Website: home-depot
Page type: receipt
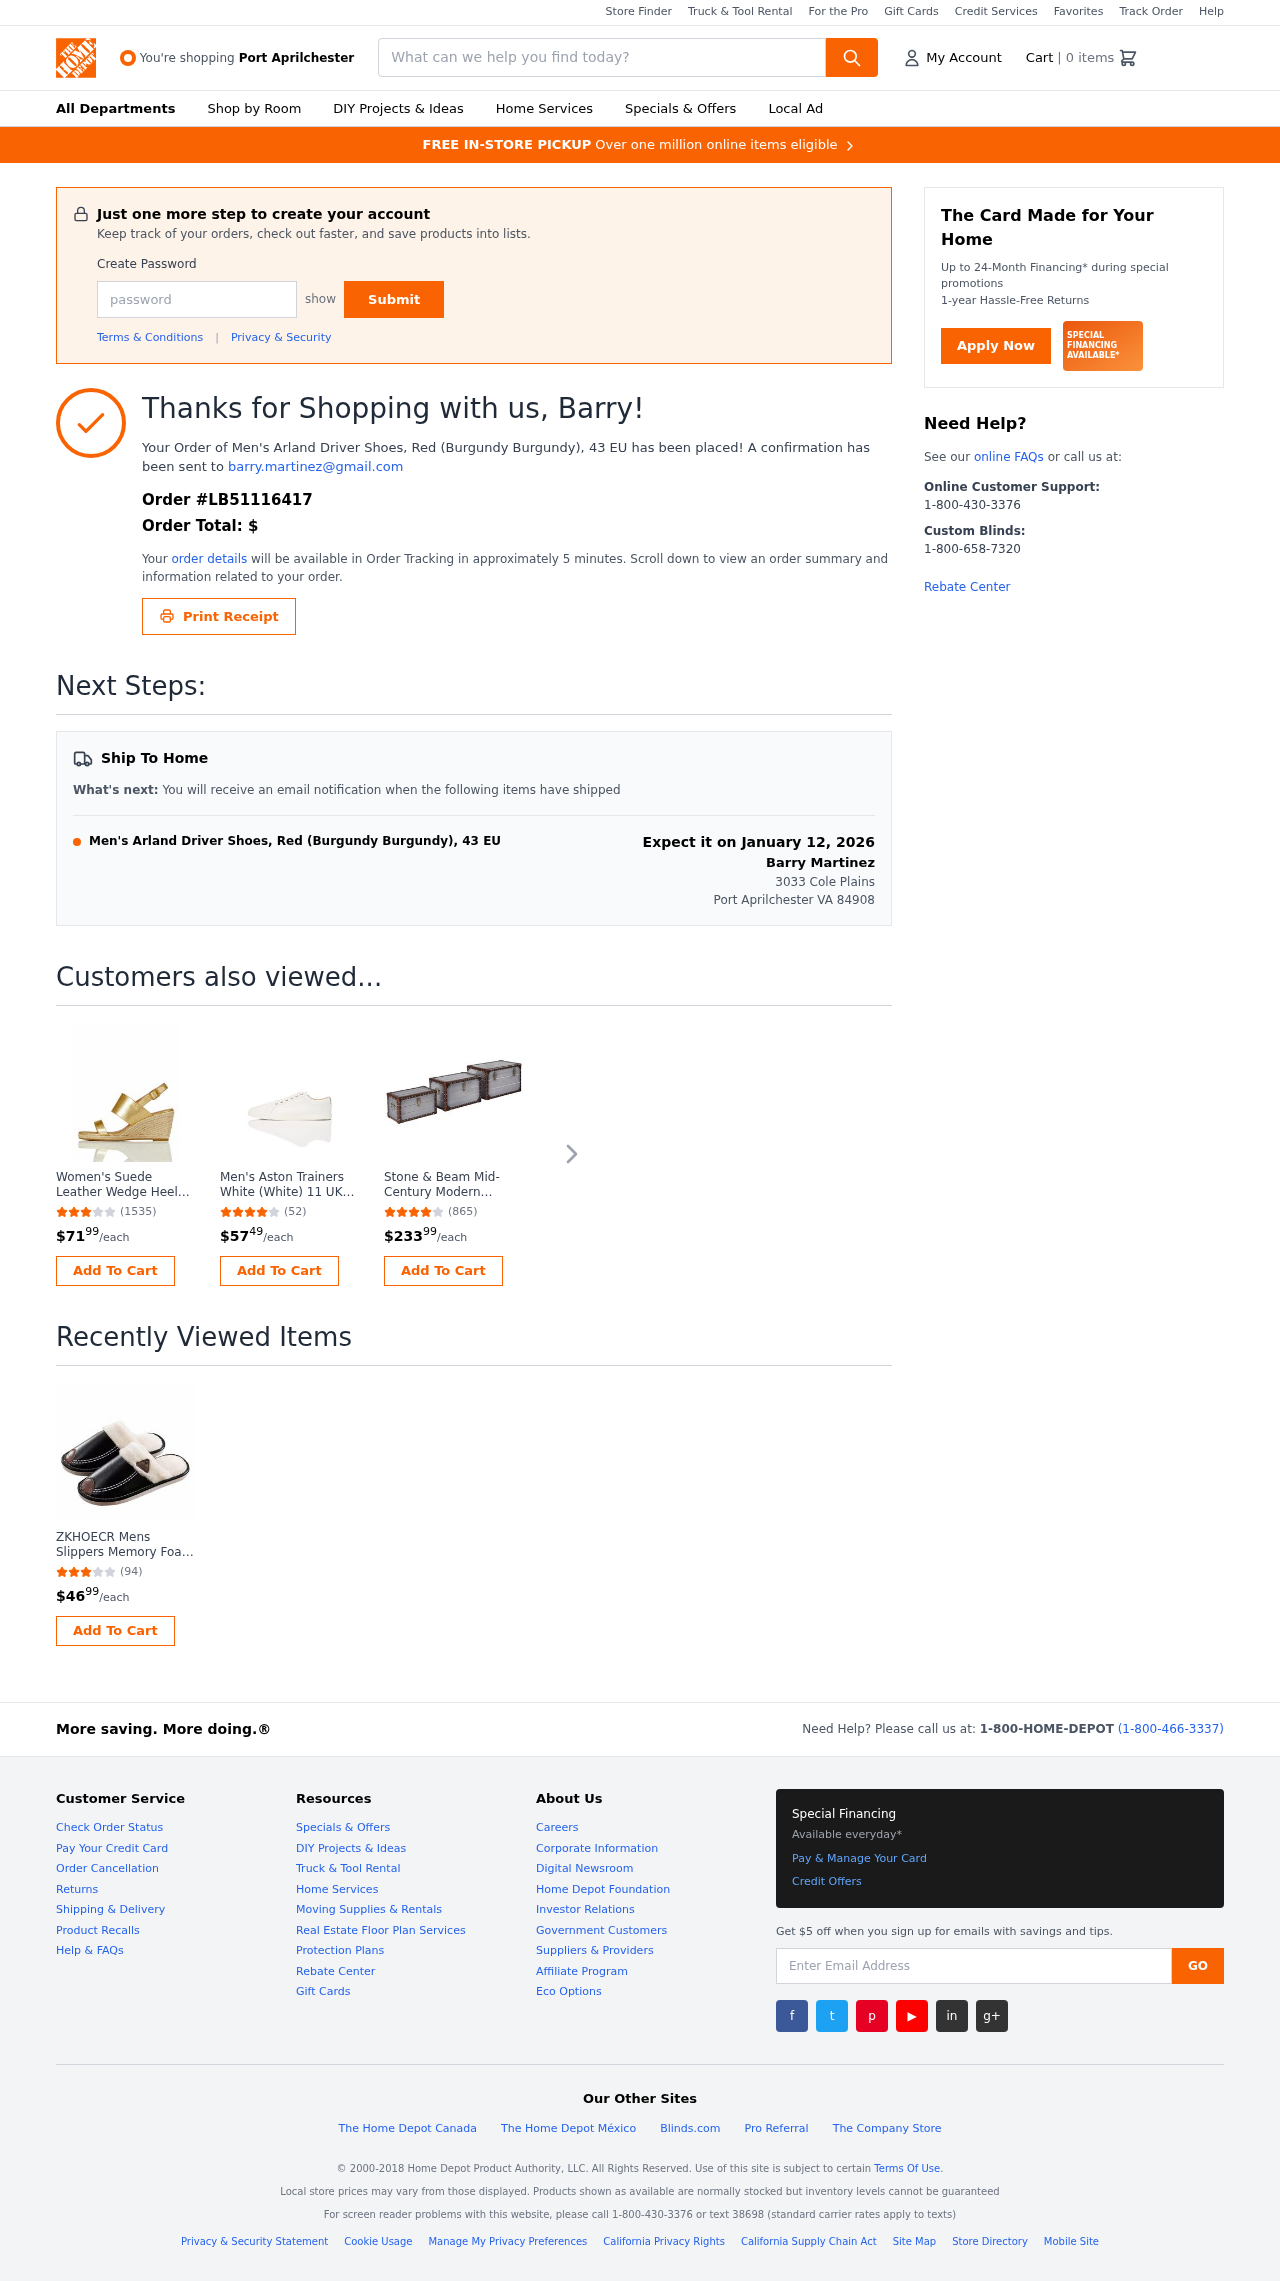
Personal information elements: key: PII_CITY
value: Port Aprilchester
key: PII_EMAIL
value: barry.martinez@gmail.com
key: PII_FIRSTNAME
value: Barry
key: PII_FULLNAME
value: Barry Martinez
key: PII_POSTCODE
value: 84908
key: PII_STATE_ABBR
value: VA
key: PII_STREET
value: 3033 Cole Plains
Product elements: key: PRODUCT1_NAME
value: Men's Arland Driver Shoes, Red (Burgundy Burgundy), 43 EU
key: PRODUCT2_NAME
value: Women's Suede Leather Wedge Heel Espadrille Shoes Sandal, Gold Gold, US-0 / Asia Size s
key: PRODUCT2_NUM_RATINGS
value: (1535)
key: PRODUCT2_PRICE
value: $7199
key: PRODUCT3_NAME
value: Men's Aston Trainers White (White) 11 UK (46 EU)
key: PRODUCT3_NUM_RATINGS
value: (52)
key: PRODUCT3_PRICE
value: $5749
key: PRODUCT4_NAME
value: Stone & Beam Mid-Century Modern Storage Trunk with Leather Nailhead Trim - Set of 3, Silver
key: PRODUCT4_NUM_RATINGS
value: (865)
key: PRODUCT4_PRICE
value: $23399
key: PRODUCT5_NAME
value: ZKHOECR Mens Slippers Memory Foam Indoor Leather Wide Soft Cozy Cotton Closed Toe Non-Slip Shoes Clo
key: PRODUCT5_NUM_RATINGS
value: (94)
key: PRODUCT5_PRICE
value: $4699
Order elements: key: ORDER_NUM_ITEMS
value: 0
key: ORDER_ID
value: LB51116417
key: ORDER_TOTAL
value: $
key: ORDER_DELIVERY_DATE
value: Expect it on January 12, 2026
Search elements: key: HEADER_SEARCH
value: What can we help you find today?